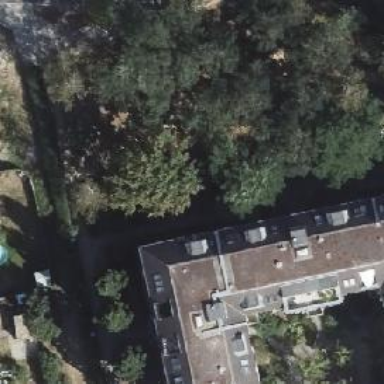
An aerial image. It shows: Building consisting of apartments with double saltbox roof shape.